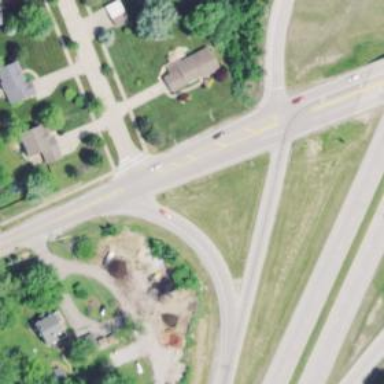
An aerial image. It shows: Marked road crossing.